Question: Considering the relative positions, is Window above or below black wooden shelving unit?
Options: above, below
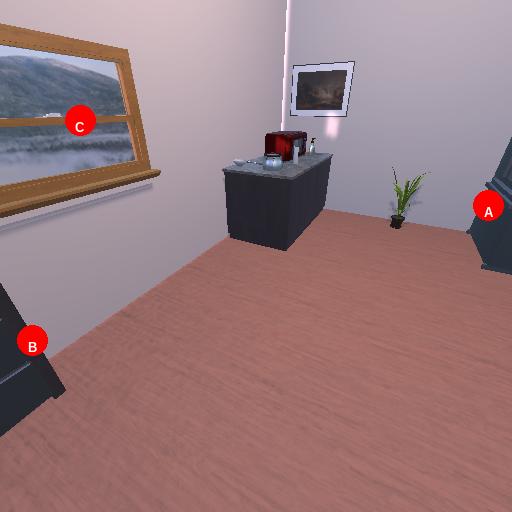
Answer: above